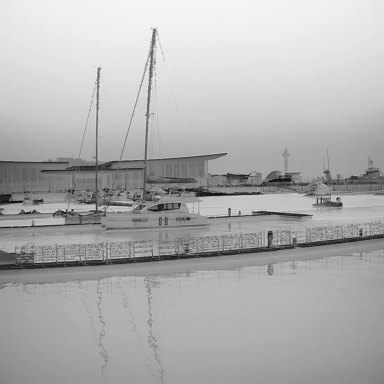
There are four canoes in the infrared image.